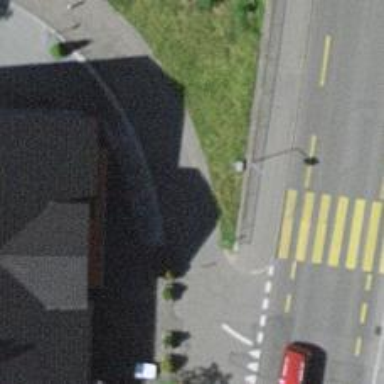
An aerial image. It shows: Bollard.